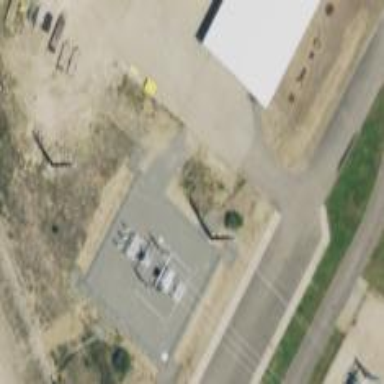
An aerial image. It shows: Minor distribution power substation enclosed by fence.